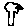
Label: tree